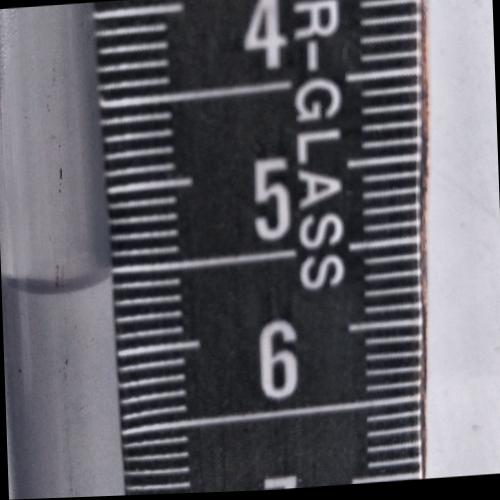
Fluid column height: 5.6 cm